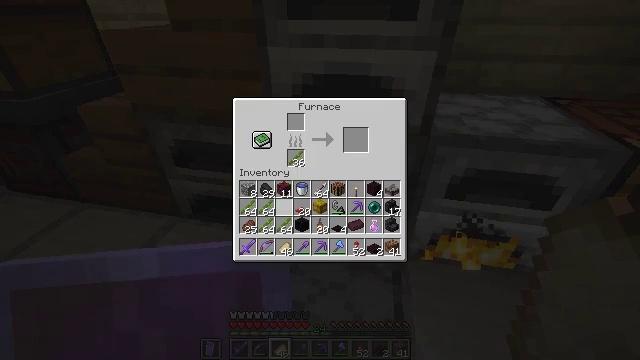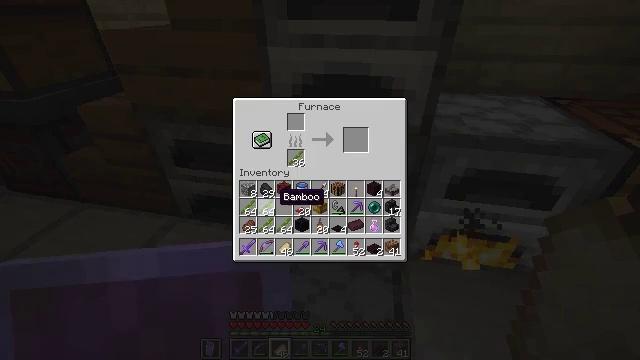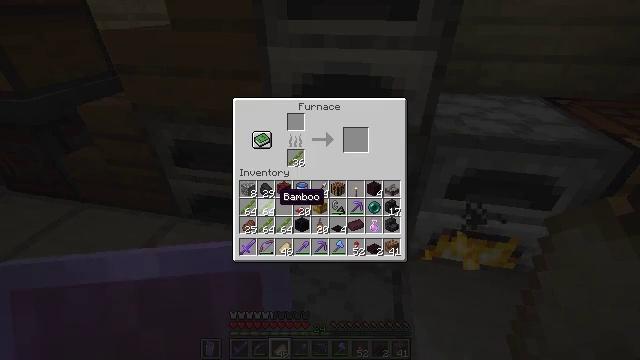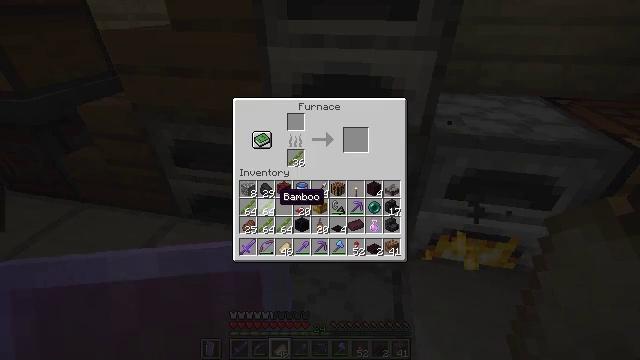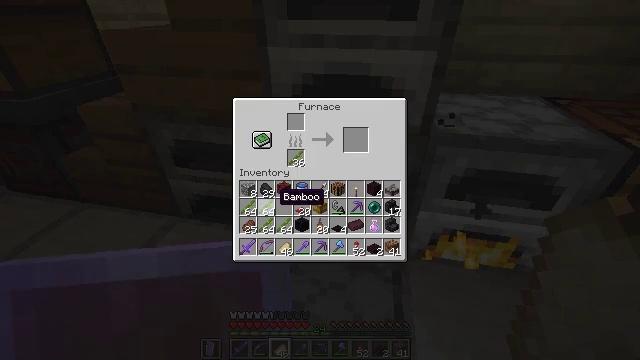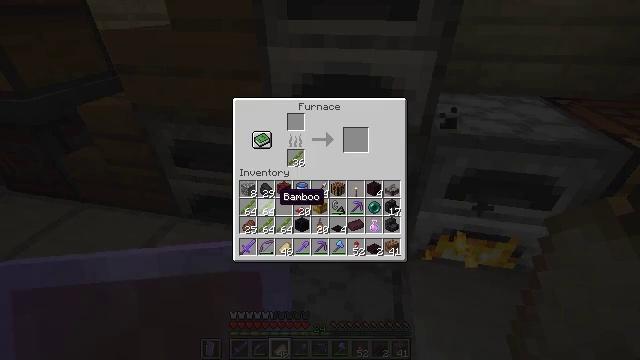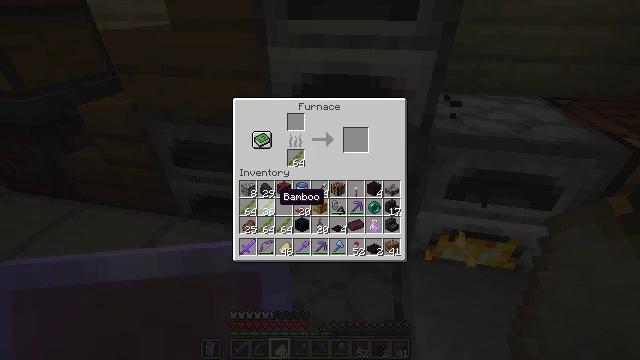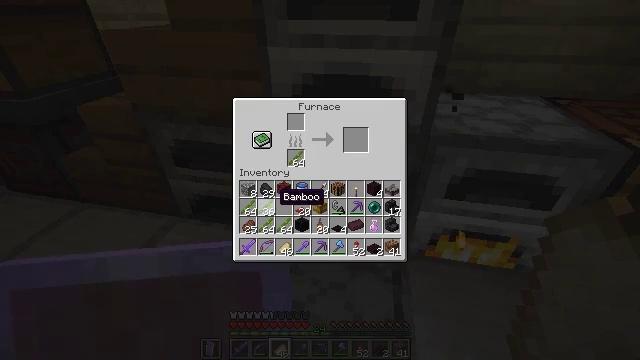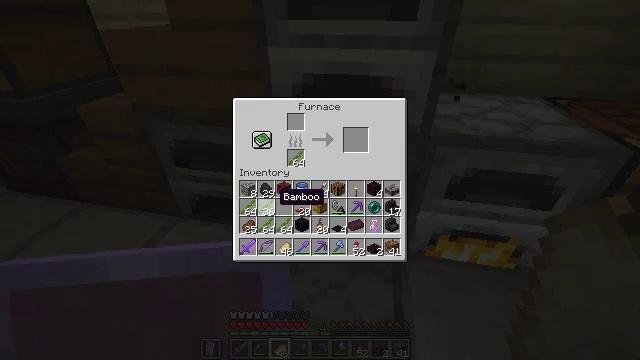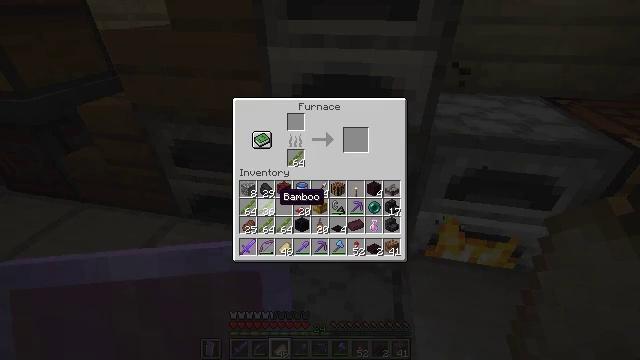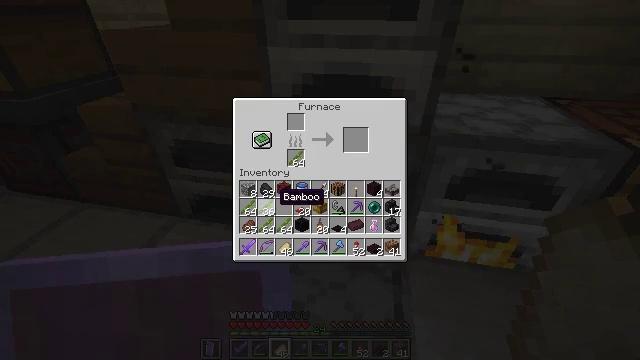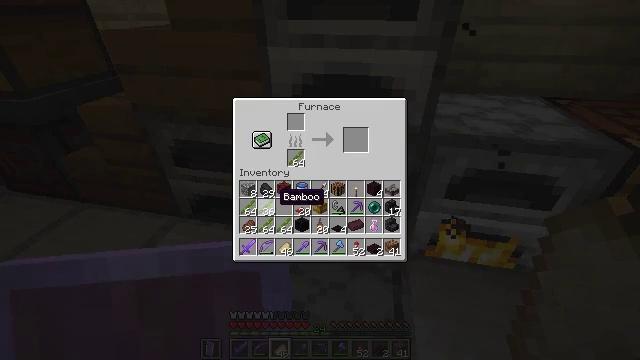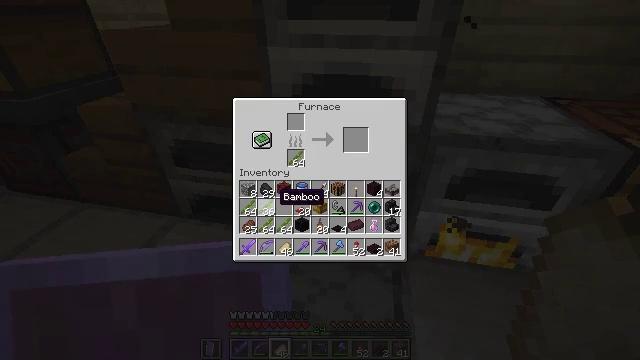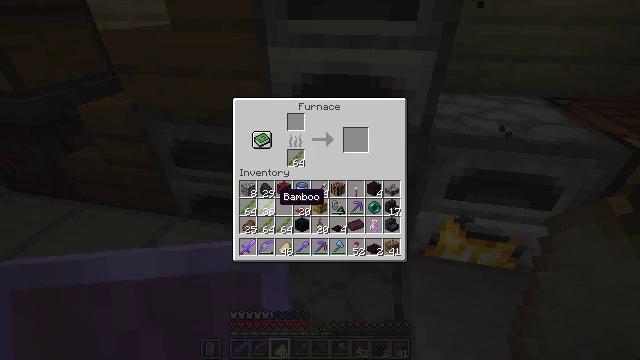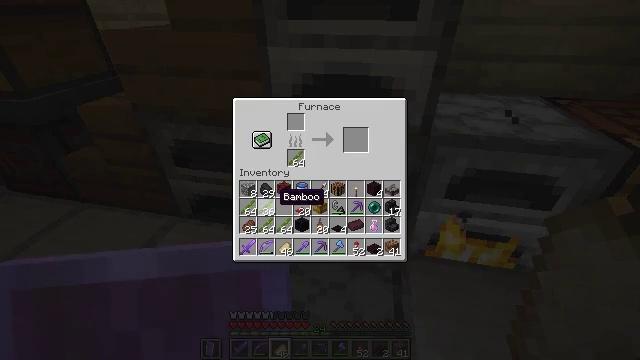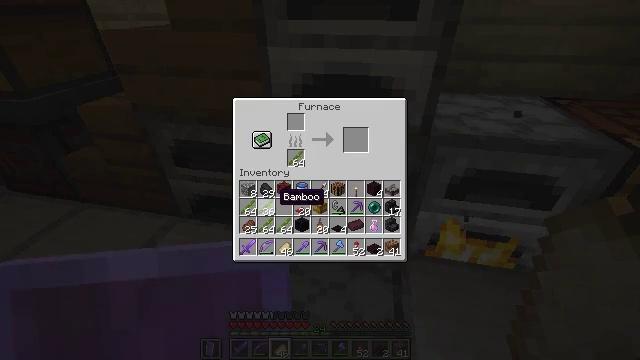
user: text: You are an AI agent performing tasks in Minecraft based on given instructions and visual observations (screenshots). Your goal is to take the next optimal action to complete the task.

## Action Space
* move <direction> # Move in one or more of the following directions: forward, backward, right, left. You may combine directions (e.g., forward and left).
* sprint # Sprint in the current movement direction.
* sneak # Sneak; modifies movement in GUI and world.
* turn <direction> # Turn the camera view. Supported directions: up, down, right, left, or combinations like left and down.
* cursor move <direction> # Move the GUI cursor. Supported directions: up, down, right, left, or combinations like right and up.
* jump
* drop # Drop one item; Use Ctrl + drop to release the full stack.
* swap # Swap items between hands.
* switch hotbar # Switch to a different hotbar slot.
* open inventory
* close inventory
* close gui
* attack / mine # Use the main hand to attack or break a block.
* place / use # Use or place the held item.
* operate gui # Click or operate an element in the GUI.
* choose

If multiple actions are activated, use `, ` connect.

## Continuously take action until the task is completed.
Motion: motion action
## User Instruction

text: Convert netherrack into nether brick using a furnace.
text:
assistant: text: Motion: sneak
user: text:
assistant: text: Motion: sneak
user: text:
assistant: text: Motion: sneak
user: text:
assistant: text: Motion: sneak
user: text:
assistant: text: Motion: sneak
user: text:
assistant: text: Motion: sneak, attack / mine
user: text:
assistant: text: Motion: sneak, attack / mine
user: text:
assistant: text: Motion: sneak, attack / mine
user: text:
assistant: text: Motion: sneak
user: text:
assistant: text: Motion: sneak
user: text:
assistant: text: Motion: sneak
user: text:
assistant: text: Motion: sneak
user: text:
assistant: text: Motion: no_op
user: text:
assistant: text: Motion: no_op
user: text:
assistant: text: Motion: no_op
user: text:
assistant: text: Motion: no_op
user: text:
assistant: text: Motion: no_op
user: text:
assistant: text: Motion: no_op
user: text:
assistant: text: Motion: no_op
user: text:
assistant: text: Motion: turn down
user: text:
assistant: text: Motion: turn right and down
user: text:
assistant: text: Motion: turn down
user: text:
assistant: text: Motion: no_op
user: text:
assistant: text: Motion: no_op
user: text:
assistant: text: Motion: no_op
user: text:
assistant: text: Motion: use / place
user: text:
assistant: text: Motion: use / place
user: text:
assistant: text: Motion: use / place
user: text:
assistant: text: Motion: use / place
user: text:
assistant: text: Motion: no_op